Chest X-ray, PA view. Patient: 20 years old, sex M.
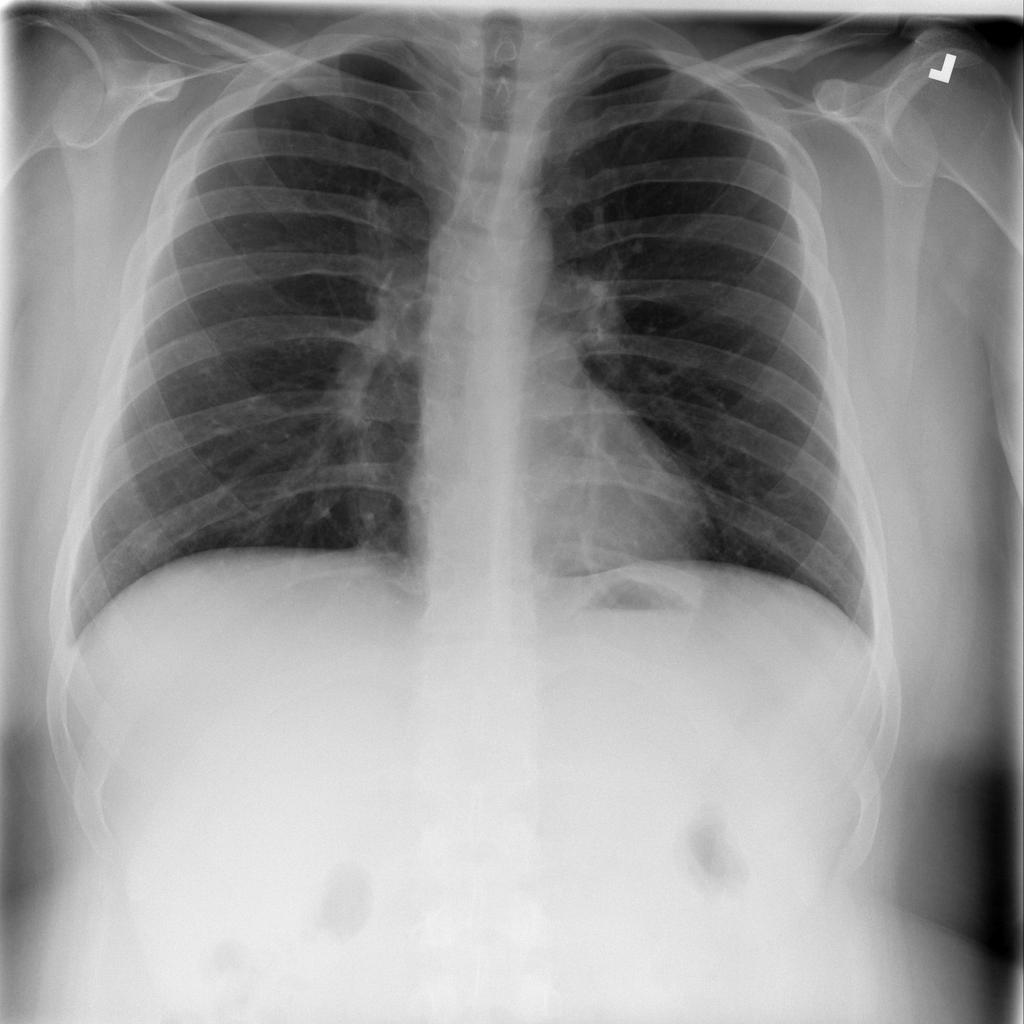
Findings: No Finding